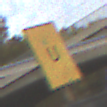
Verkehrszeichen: AnkuendigungOderFortsetzungUmleitungOhnePfeilsymbol
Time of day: MorningAfternoon
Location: Outdoor (Suburban)
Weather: PartlyCloudy
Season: NotSpecified
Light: Natural